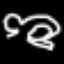
Label: frog